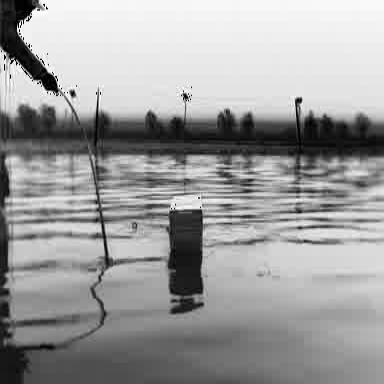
There is a fishing_boat in the infrared image.